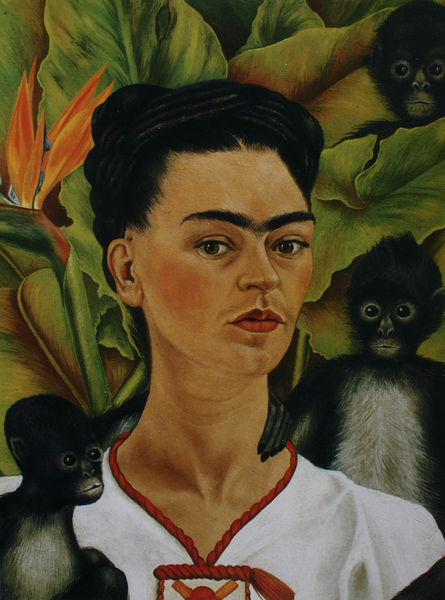
Titel: Selbstporträt mit Äffchen (Ausschnitt)
Künstler: Frida Kahlo
Standort: Mexico City
Institution: Privatsammlung
Schlagwörter: blätter, dunkel, schatten, weiß, gelb, grün, ausschnitt, blume, blumen, braun, brust, frau, frisur, grau, haar, kleid, köpfe, mund, nase, ohr, orange, schwarz, stirn, blick, blüte, rot, tiere, expressionismus, naive malerei, bart, hemd, augen, bluse, falten, gesicht, kragen, mensch, hals, portrait, porträt, natur, sonne, auge, haare, schnur, blatt, pflanze, augenbrauen, brustbild, lippen, scheitel, affe, sommer, wangen, süden, moderne, warm, naiv, ausdruck, falte, ernst, brauen, malerin, kordel, augenbraue, selbstporträt, surrealismus, selbstbildnis, künstlerin, anschauen, gewächse, tracht, selbstportrait, dreiviertelporträt, geflochten, müde, kahlo, strelitzie, tradition, affen, kapuzineräffchen, mexiko, dschungel, äffchen, bärtchen, mexico, südamerika, satt, frida, frieda, augend, blütter, frida kahlo, bladiolen, damenbart, dreiselbstbildnis, fride kahlo, gladiole, mensch   natur, papageiblume, papageienblume, strelitz